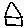
Label: house